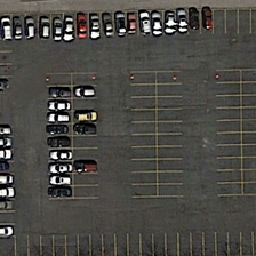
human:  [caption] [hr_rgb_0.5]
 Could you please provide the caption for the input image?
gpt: There are lots of parking lots around here.

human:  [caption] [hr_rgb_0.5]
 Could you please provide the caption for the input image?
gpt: There are many empty car seats in this region.

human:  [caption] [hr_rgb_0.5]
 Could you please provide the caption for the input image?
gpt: There are many parking lots in this area.

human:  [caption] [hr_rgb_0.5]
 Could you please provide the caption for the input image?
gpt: There are many vacant parking spaces in this area.

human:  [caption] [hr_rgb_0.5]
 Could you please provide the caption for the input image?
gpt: There are many empty parking spaces in this region.